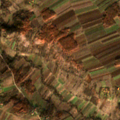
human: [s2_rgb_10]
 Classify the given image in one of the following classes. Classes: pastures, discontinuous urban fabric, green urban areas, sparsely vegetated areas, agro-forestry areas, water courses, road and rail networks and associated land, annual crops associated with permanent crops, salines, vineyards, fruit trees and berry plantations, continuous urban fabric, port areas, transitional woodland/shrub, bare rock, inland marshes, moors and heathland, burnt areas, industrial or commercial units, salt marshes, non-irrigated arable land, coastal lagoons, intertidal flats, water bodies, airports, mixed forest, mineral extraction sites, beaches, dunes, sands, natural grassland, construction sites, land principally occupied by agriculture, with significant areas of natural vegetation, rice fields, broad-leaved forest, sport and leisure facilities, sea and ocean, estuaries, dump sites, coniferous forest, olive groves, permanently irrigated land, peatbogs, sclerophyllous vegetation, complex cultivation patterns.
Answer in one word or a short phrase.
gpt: complex cultivation patterns, land principally occupied by agriculture, with significant areas of natural vegetation